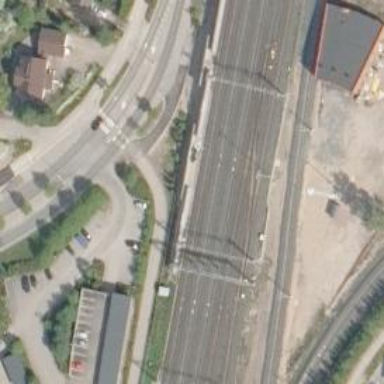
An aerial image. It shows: Railway track with continuous electrified contact line.